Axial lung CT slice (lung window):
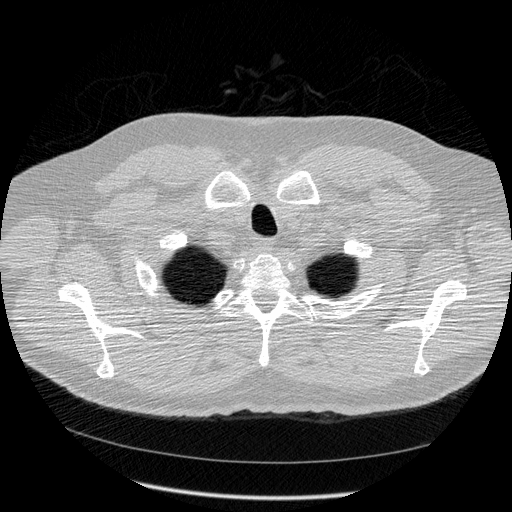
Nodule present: no